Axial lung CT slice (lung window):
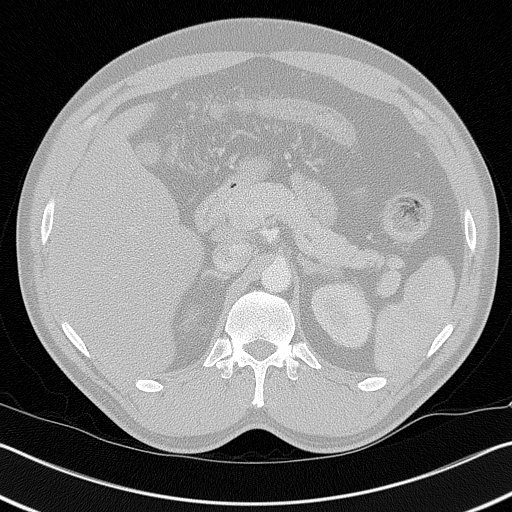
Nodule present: no